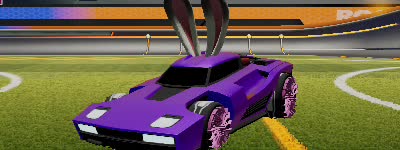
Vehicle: breakout